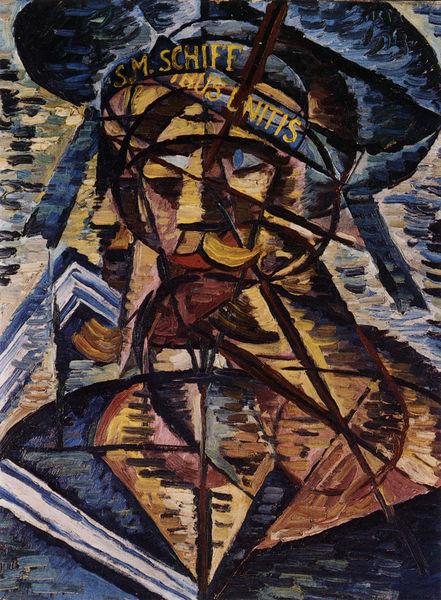
Titel: Der Seemann
Künstler: Bohumil Kubiszta
Standort: Plzen (Tschechien)
Institution: Západoczeská Galerie v Plzni
Schlagwörter: blau, dunkel, gemälde, kopf, mann, meer, wasser, weiß, aquarell, gelb, grün, impressionismus, kubismus, kubistisch, ocker, braun, bunt, glas, grau, hut, mund, nase, profil, schwarz, türkis, blick, rot, beige, expressionismus, malerei, schleife, anzug, bart, hemd, kappe, mütze, augen, band, gesicht, kragen, rahmen, bild, bildnis, portrait, porträt, öl, auge, figur, gold, rosa, boot, schiff, schrift, wellen, russland, abstrakt, flächen, modern, farbe, formen, violett, linien, ölgemälde, seemann, schnäuzer, duktus, schnurbart, inschrift, pupillen, streifen, schnauzer, striche, segler, futurismus, bla, expressionistisch, scheiben, text, uniform, buchstaben, matrose, portrai, pupille, matrosenanzug, aufschrift, halbkreis, seefahrt, geometrisch, glasfenster, jesus, pstos, porträ, kapitän, marine, bänder, dreiecke, geometrie, vierecke, scherben, latein, fragmente, weissblau, elemente, facetten, analytisch, braque, italiener, bildrahmen, derangiert, atlantis, geomatrie, schriftt, gefreiter, geometrischefi gure, s.m. schiff, unitis, blau+, misslungen, kaitän